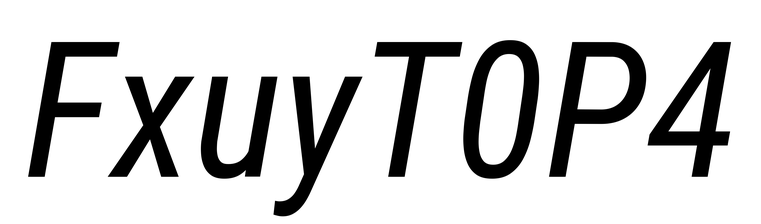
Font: Roboto-Italic_Condensed_Italic